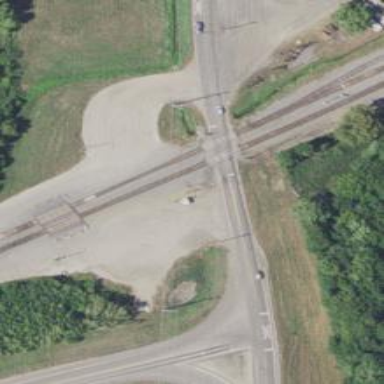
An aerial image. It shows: Railway siding with rails.